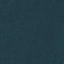
Land use / land cover: Forest